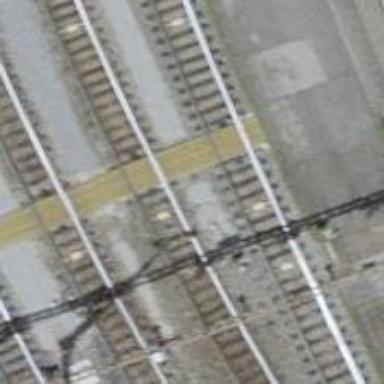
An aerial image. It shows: Railway crossing.